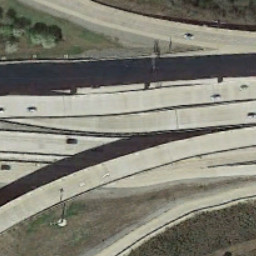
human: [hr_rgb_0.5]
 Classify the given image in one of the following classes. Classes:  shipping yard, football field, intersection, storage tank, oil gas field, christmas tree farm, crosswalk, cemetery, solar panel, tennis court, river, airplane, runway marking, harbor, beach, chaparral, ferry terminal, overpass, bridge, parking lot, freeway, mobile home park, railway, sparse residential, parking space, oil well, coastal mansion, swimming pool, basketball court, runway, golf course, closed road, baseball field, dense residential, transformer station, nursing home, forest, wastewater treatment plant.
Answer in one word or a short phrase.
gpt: overpass